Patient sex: M
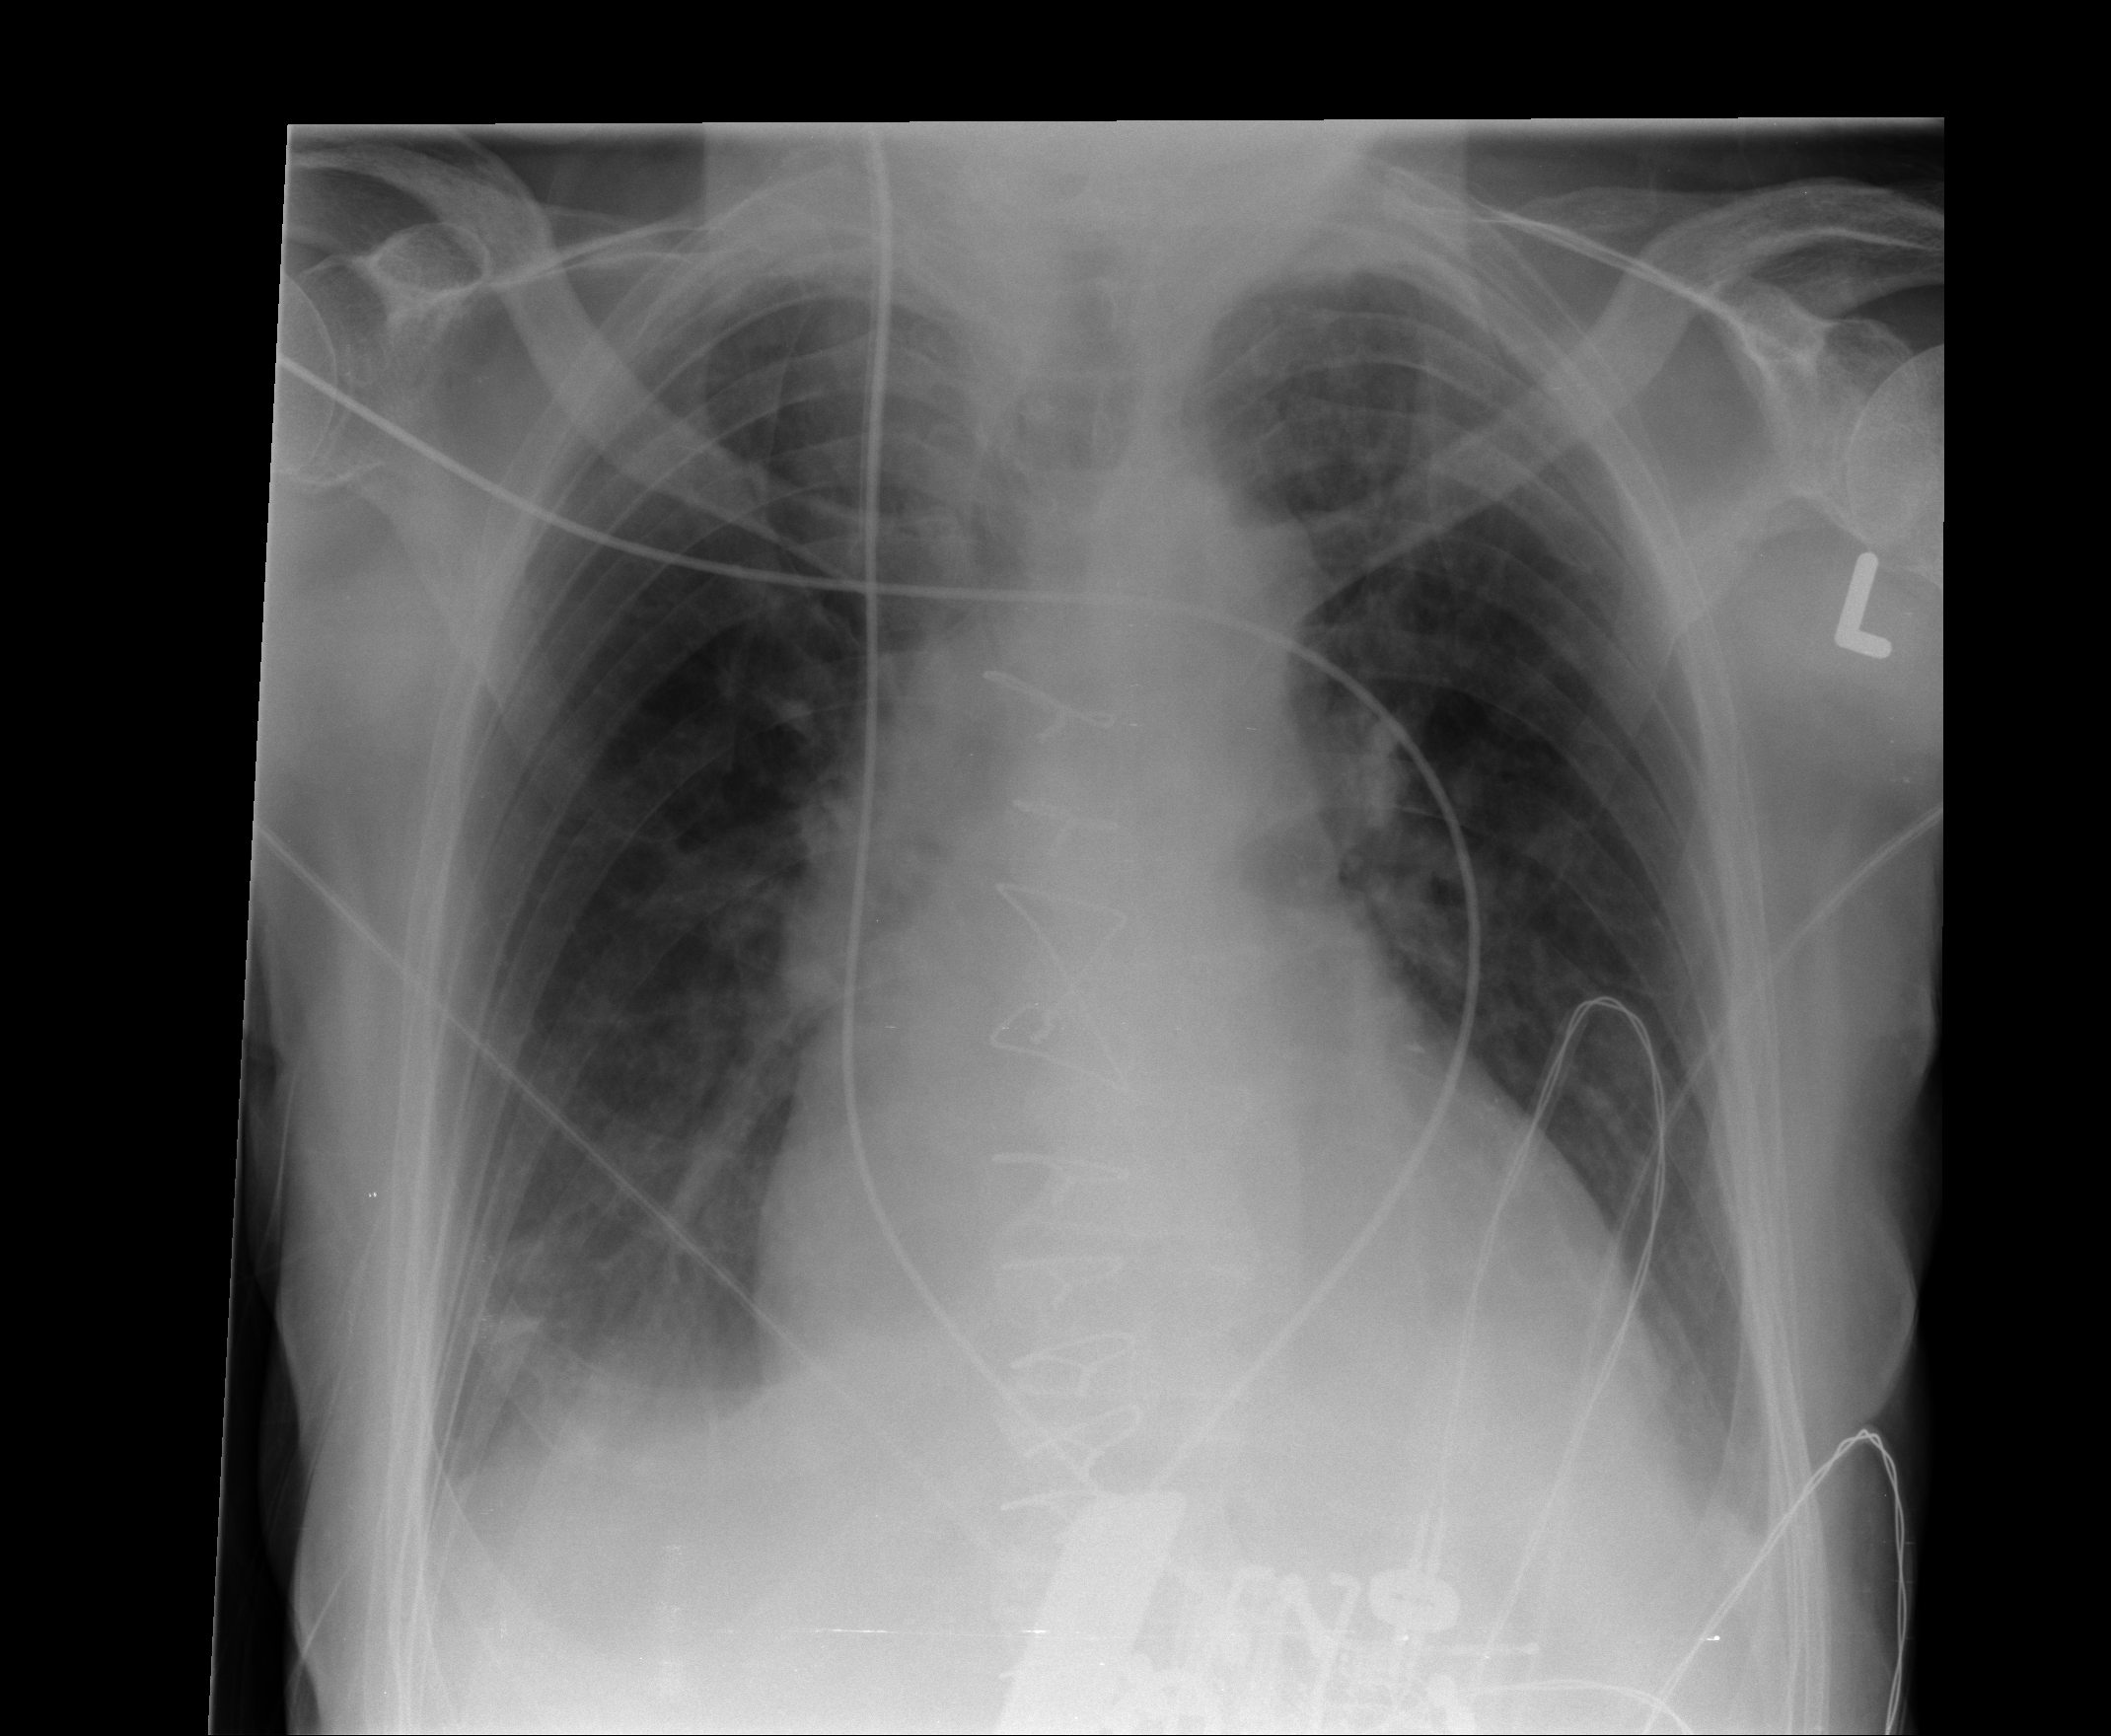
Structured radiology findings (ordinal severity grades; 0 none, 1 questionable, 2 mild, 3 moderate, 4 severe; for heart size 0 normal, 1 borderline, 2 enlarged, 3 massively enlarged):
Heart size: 2
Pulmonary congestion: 2
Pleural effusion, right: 2
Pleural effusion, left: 2
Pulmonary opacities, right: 1
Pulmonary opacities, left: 1
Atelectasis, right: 2
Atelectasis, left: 2